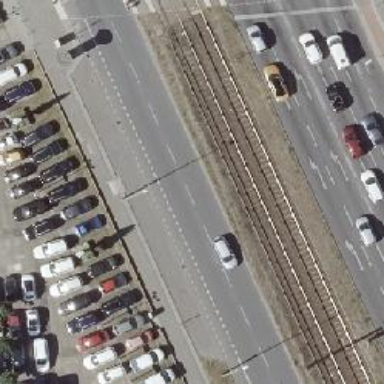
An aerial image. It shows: Taxi stand.